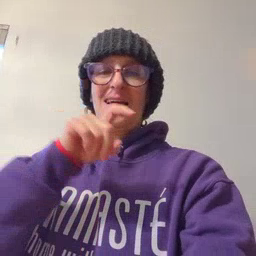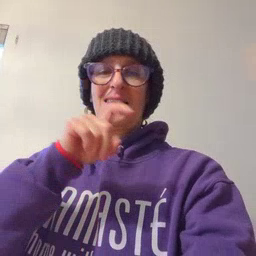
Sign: closet